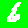
Digit: 6